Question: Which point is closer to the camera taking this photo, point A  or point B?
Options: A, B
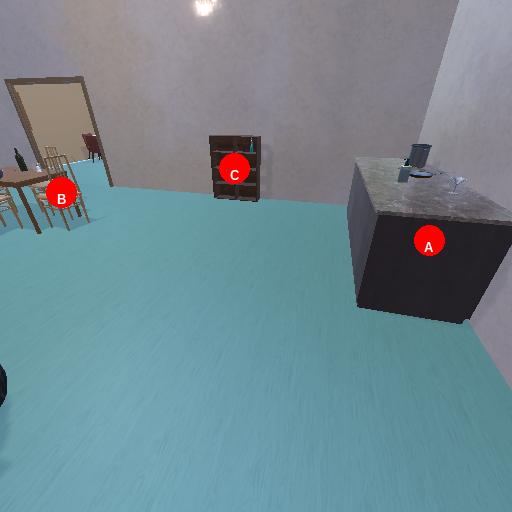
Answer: A